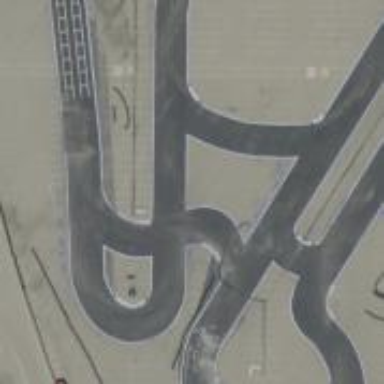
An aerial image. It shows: Raceway for motor sports.